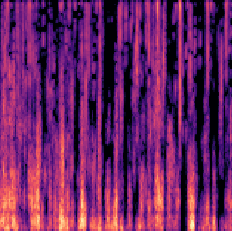
Sound class: Fire crackling